Question: Each of my posts on Contentful has some associated 'categories' with it. For example, one post might contain:
'''
major: "HCD"
year: "1st Year"
tools: ["R", "Python", "Wordpress"]
'''
These are just fields called 'major', 'year' etc. with these values but they are treated as individual categories.
On the website, they are displayed as such:

I am trying to create a page for each of these categories. For example, if a user clicks on 'Photoshop', they should be taken to a page 'tags/photoshop' and all posts containing that tag should be listed out.
Fortunately, I was able to find <URL> to help me do this. However, the guide is not for Contentful data so I'm having a bit of trouble on how to do this. I have created the 'tagsTemplate.jsx' and but I'm stuck at creating the actual pages.
For example, this is what I did to try and create pages for 'tools':
My 'gatsby-node.js' file looks like this:
'''
const path = require('path')
const _ = require('lodash');
exports.createSchemaCustomization = ({ actions }) => {
const { createTypes } = actions
const typeDefs = '
type contentfulPortfolioDescriptionTextNode implements Node {
description: String
major: String
author: String
tools: [String]
files: [ContentfulAsset]
contact: String
}
type ContentfulPortfolio implements Node {
description: contentfulPortfolioDescriptionTextNode
gallery: [ContentfulAsset]
id: ID!
name: String!
related: [ContentfulPortfolio]
slug: String!
major: String!
files: [ContentfulAsset]
author: String!
tools: [String]!
year: String!
thumbnail: ContentfulAsset
url: String
contact: String
}
'
createTypes(typeDefs)
}
exports.createPages = ({ graphql, actions }) => {
const { createPage } = actions
return new Promise((resolve, reject) => {
graphql('
{
portfolio: allContentfulPortfolio {
nodes {
slug
tools
}
}
}
').then(({ errors, data }) => {
if (errors) {
reject(errors)
}
if (data && data.portfolio) {
const component = path.resolve("./src/templates/portfolio-item.jsx")
data.portfolio.nodes.map(({ slug }) => {
createPage({
path: '/${slug}',
component,
context: { slug },
})
})
}
const tools = data.portfolio.nodes.tools;
const tagTemplate = path.resolve('src/templates/tagsTemplate.js');
let tags = [];
// Iterate through each post, putting all found tags into 'tags'
tags = tags.concat(tools);
// Eliminate duplicate tags
tags = _.uniq(tags);
// Make tag pages
tags.forEach(tag => {
createPage({
path: '/tags/${_.kebabCase(tag)}/',
component: tagTemplate,
context: {
tag
},
});
});
console.log("Created Pages For" + tags)
resolve()
})
})
}
'''
My 'tagsTemplate' is minimal right now, since I don't know how to query the data:
'''
import React from 'react';
import Layout from "../layouts/Layout"
const Tags = ({ data }) => {
return (
<Layout>
<div>Tags</div>
</Layout>
);
};
export default Tags;
'''
The problem: When I visit the page for one of the tags I know exists (like 'photoshop'), I get a 404. Why are these pages not being created?
What am I doing wrong and how can I fix it? How can this be generalized for three of my 'categories'?
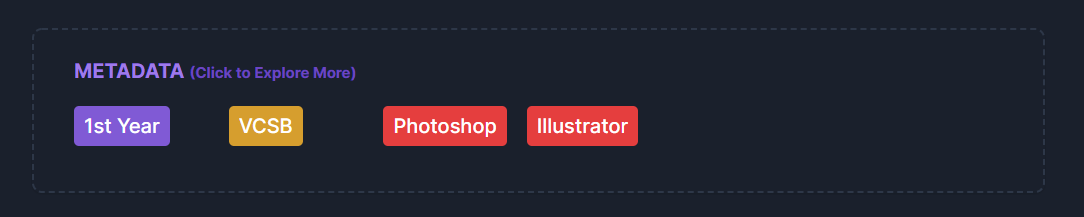
Answer: According to what you said in the comments:
> I tried 'console.log(tags)' but is shows it as 'undefined'
> I did that and it is just a blank space. Does that mean there is nothing in 'tags' at all?
Your contact function looks good, the approach is good since you are adding the 'tools' (list of 'tags') into a new array to clean it up and leaving unique values ('uniq'). Once done, you loop through the unique tags and create pages based on that array.
That said, there are a few weak points where your house of cards can fall apart. Your issue start in this line:
'''
const tools = data.portfolio.nodes.tools;
'''
And propagates through the code.
'nodes' is an array so, to get any value you should do:
'''
const tools = data.portfolio.nodes[0].tools;
'''
To get the first position and so on...
Since 'tools' is never populated, the rest of the code doesn't work.
You can easily fix it looping through the 'nodes' and populating your 'tags' array with something similar to:
'''
const toolNodes = data.portfolio.nodes;
const tagTemplate = path.resolve('src/templates/tagsTemplate.js');
let tags = [];
// Iterate through each post, putting all found tags into 'tags'
toolNodes.map(toolNode => tags.push(toolNode.tools);
// if the fetched data is still an array you can do toolNodes.map(toolNode => tags.push(...toolNode.tools);
// Eliminate duplicate tags
tags = _.uniq(tags);
// Make tag pages
tags.forEach(tag => {
createPage({
path: '/tags/${_.kebabCase(tag)}/',
component: tagTemplate,
context: {
tag
},
});
});
console.log("Created Pages For" + tags)
'''